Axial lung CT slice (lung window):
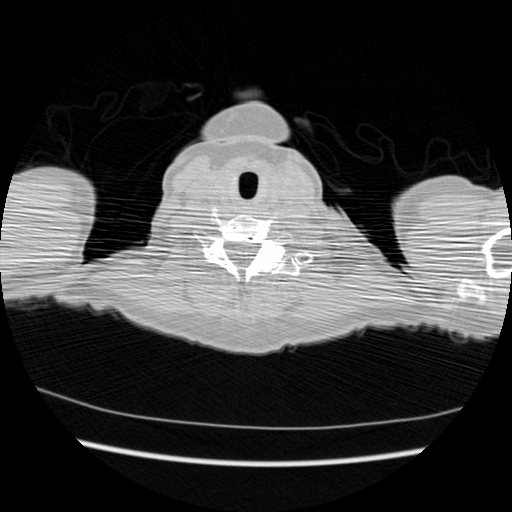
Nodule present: no